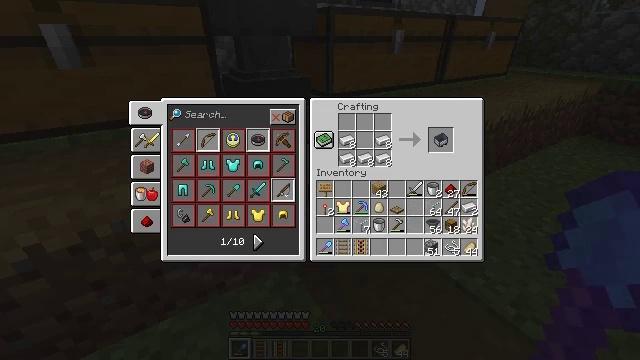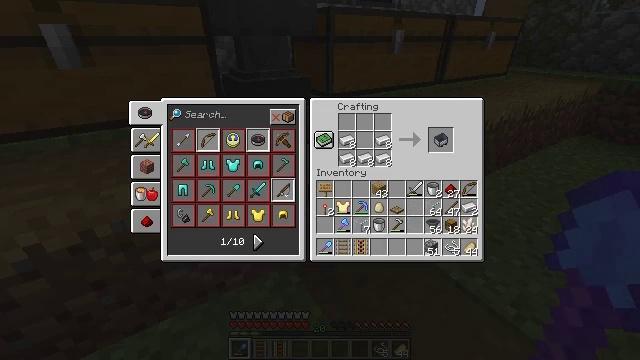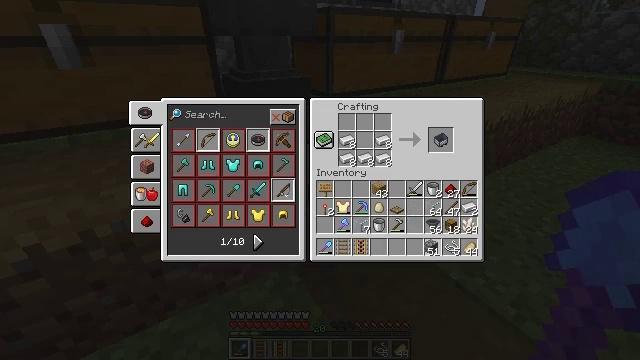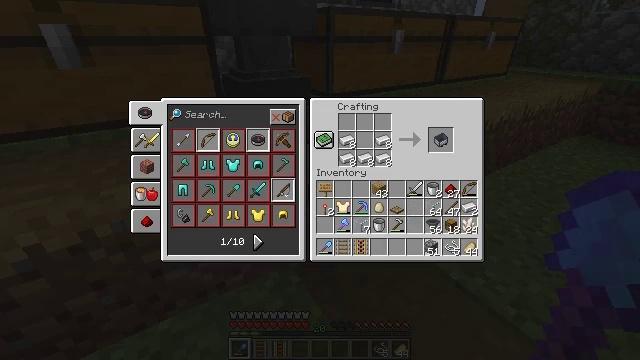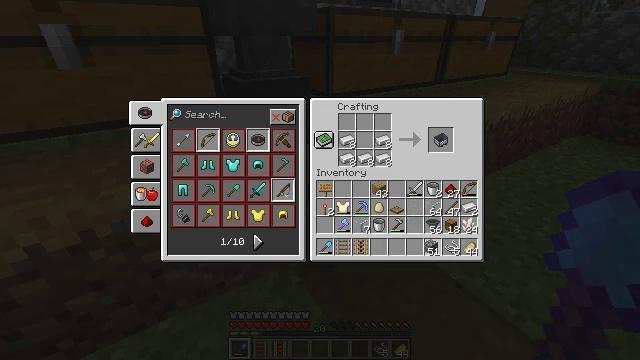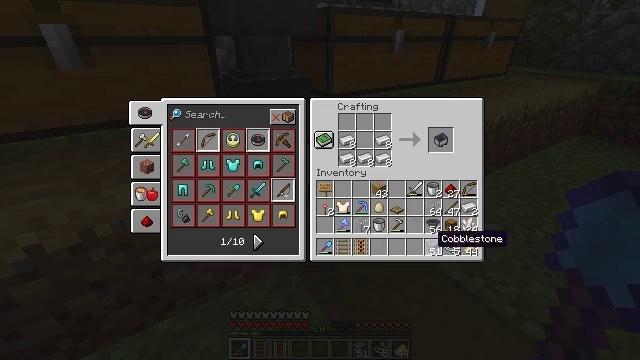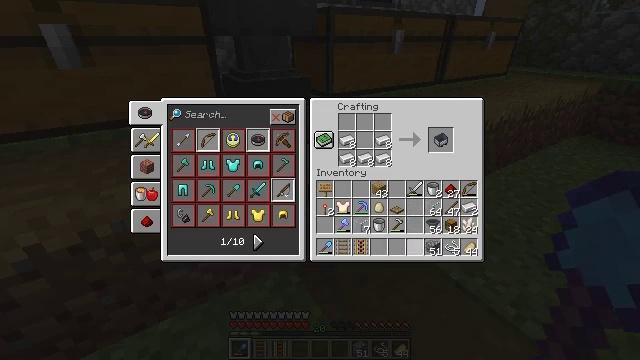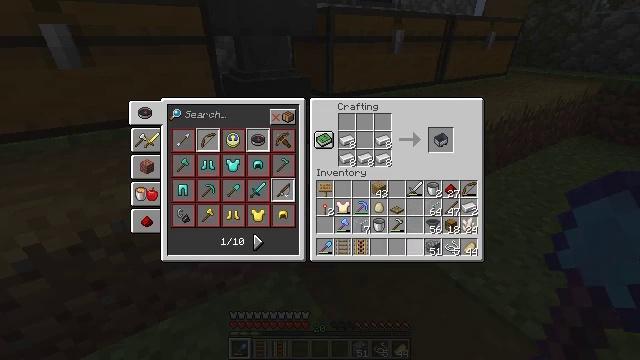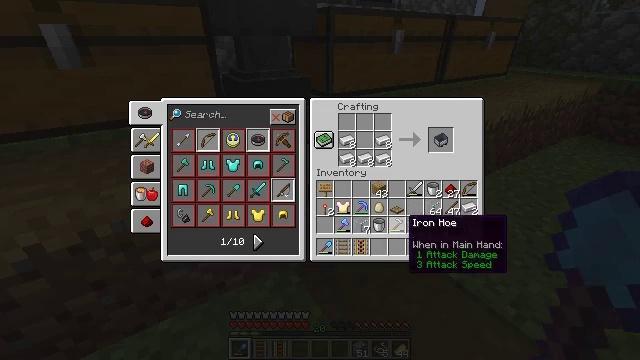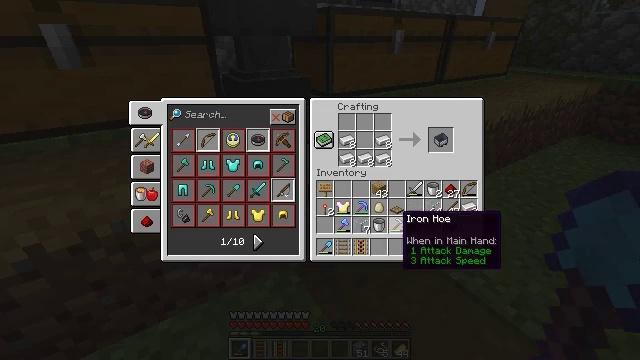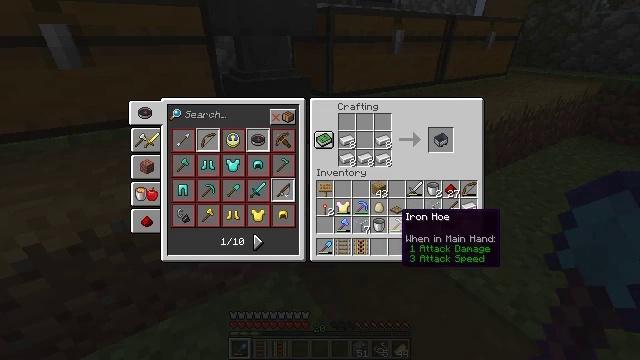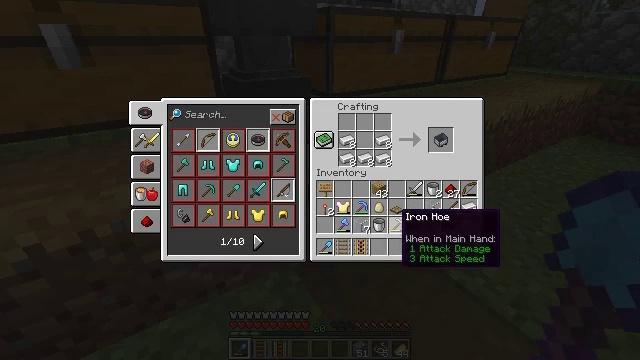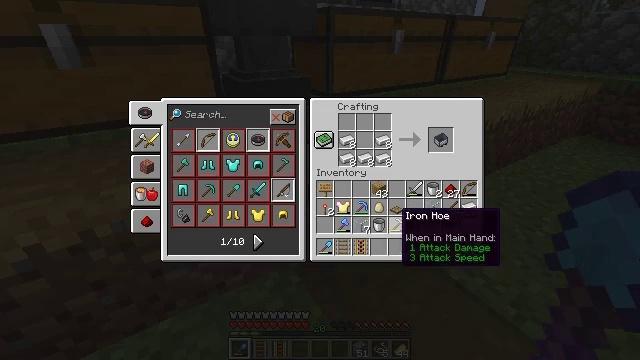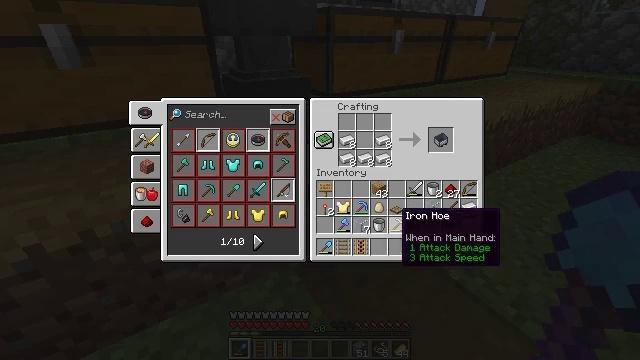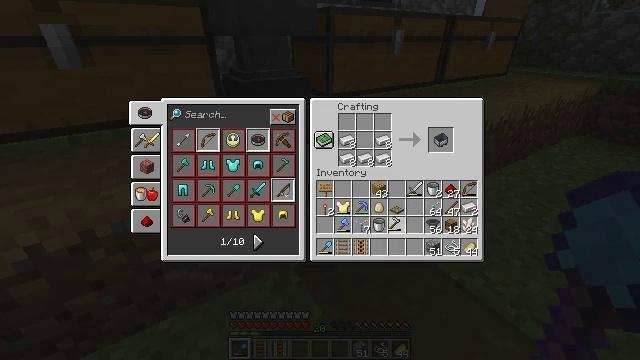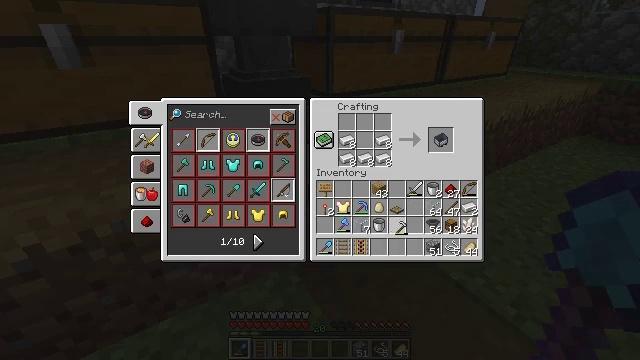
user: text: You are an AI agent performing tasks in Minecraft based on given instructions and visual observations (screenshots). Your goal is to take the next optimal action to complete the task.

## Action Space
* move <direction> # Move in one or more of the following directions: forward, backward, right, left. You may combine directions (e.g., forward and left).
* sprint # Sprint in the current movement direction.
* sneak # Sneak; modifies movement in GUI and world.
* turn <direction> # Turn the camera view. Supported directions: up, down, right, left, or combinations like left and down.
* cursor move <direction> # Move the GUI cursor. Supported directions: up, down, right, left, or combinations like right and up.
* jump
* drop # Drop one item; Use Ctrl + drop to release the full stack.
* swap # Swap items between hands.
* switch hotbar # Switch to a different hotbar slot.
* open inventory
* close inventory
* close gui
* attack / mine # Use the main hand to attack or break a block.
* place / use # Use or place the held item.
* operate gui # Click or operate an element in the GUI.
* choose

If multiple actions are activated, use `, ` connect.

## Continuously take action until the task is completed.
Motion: motion action
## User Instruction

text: Assemble a minecart with iron ingots at the crafting table.
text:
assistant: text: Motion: no_op
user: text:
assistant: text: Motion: operate gui
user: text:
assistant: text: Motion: operate gui
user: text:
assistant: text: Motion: operate gui
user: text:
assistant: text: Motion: no_op
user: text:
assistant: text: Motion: cursor move left
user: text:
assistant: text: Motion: cursor move left
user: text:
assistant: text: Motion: cursor move left and up
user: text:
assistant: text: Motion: no_op
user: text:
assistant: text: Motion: no_op
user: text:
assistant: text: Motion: no_op
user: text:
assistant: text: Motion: no_op
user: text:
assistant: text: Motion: no_op
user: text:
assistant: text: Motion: operate gui
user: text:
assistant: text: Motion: cursor move right, operate gui
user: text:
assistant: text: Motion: cursor move right
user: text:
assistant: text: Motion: no_op
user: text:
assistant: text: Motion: no_op
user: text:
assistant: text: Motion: no_op
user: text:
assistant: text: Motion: no_op
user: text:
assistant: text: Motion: no_op
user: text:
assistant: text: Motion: no_op
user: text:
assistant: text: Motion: operate gui
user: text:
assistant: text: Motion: operate gui
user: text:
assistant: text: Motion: operate gui
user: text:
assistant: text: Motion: no_op
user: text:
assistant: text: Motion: cursor move up
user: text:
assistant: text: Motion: cursor move up
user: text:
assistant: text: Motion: no_op
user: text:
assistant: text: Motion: no_op